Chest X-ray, AP view. Patient: 28 years old, sex M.
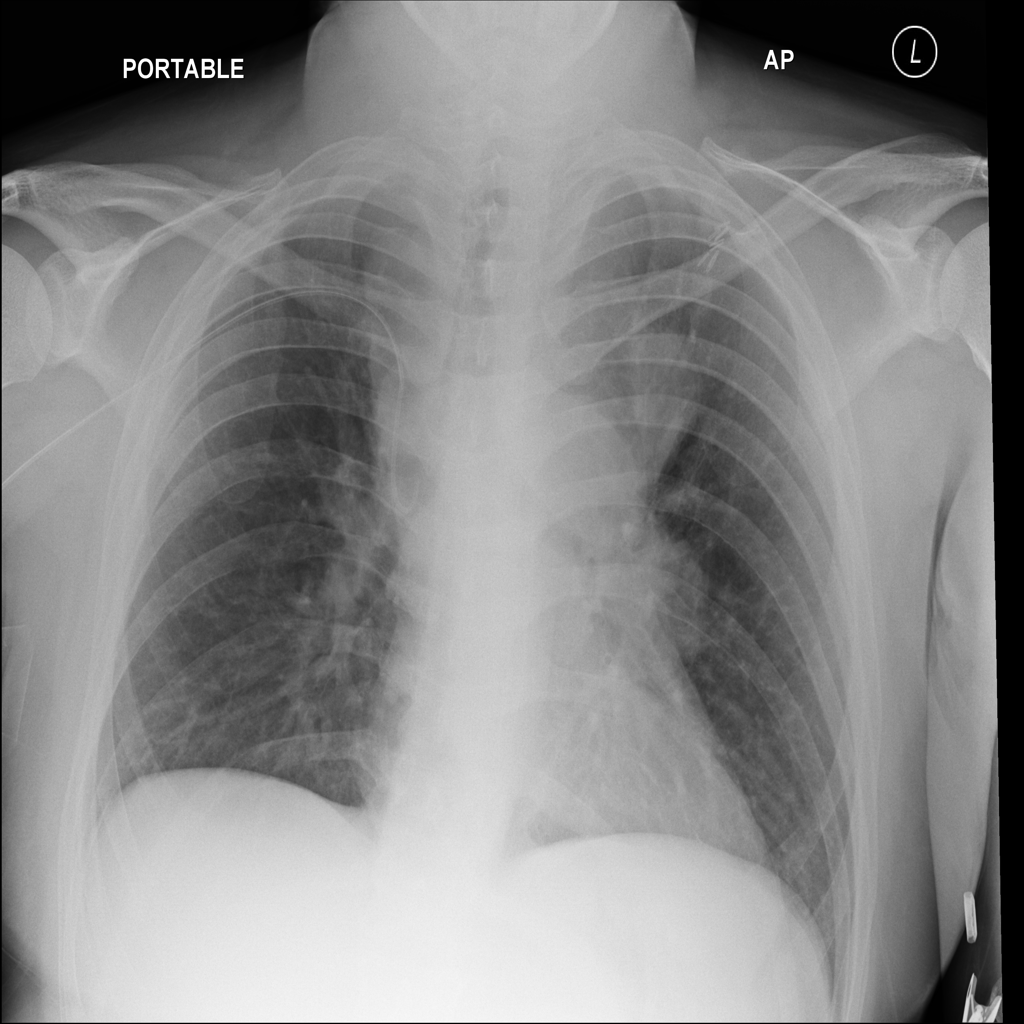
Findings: No Finding